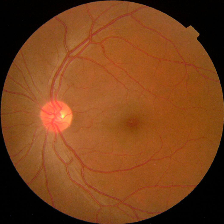
Diabetic retinopathy grade: No DR